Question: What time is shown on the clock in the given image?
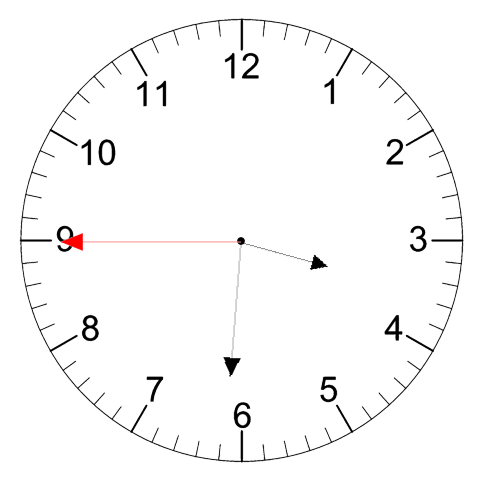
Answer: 03:30:45